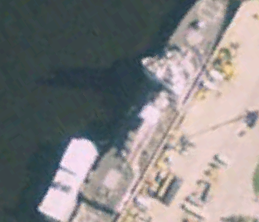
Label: Arleigh_Burke-class_destroyer